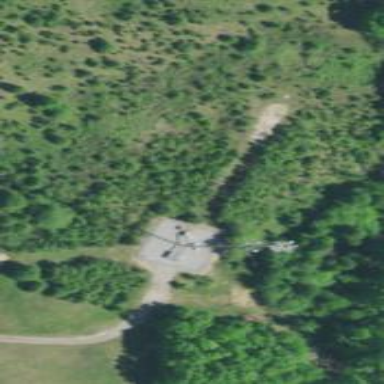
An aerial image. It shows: Mast tower used for communication.